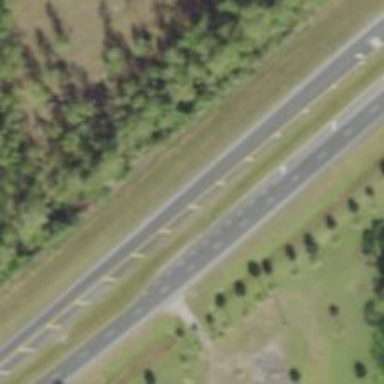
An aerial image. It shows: Asphalt road classified as primary highway.